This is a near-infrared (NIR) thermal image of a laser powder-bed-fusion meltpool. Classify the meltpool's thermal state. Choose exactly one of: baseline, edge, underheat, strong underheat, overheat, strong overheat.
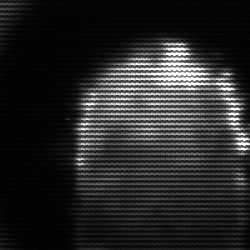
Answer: baseline